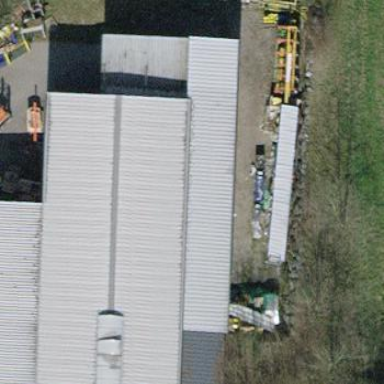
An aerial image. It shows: View of roof of building.